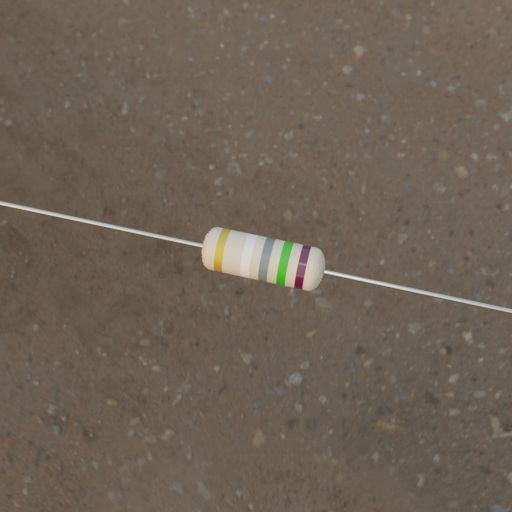
Resistor colour bands (in order): gold, white, gray, green, brown